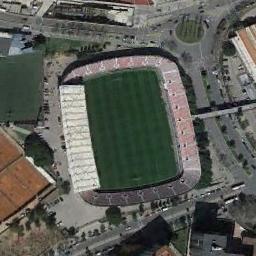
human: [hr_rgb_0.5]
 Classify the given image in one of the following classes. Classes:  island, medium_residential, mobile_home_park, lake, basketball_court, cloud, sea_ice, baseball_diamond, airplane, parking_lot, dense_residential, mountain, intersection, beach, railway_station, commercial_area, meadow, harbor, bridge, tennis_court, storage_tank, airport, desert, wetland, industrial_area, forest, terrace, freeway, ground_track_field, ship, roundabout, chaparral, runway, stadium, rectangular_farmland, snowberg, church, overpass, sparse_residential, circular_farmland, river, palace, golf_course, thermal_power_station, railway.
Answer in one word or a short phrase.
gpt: stadium